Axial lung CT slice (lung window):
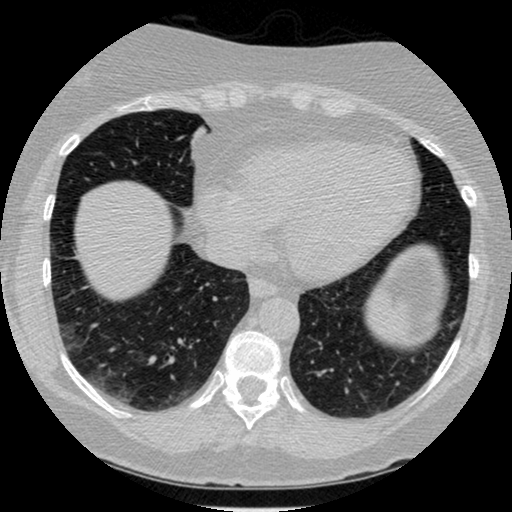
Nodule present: no